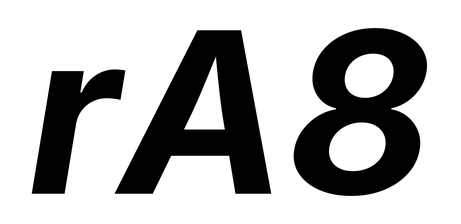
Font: Inter-Italic_Bold_Italic